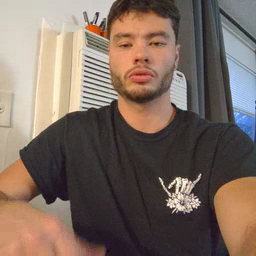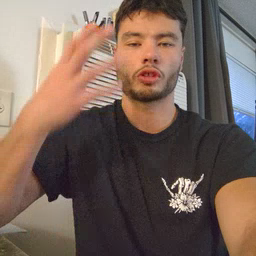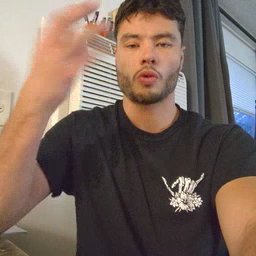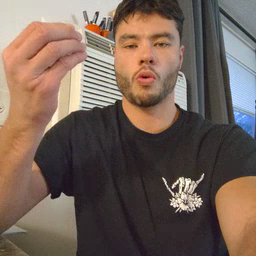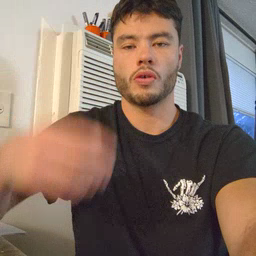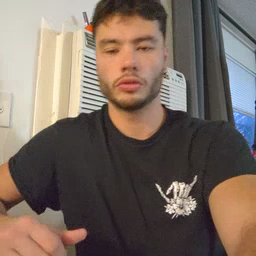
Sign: go